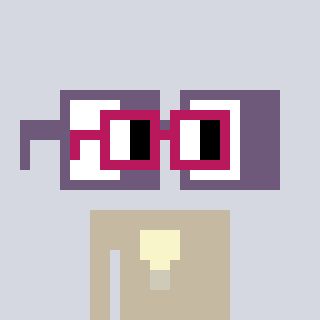
a pixel art character with square dark red glasses, a glasses-shaped head and a bege-colored body on a cool background